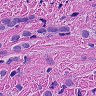
Metastatic tissue present: yes